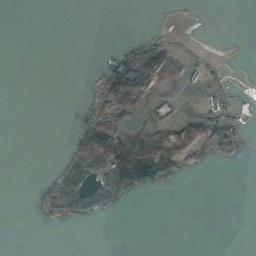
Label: island